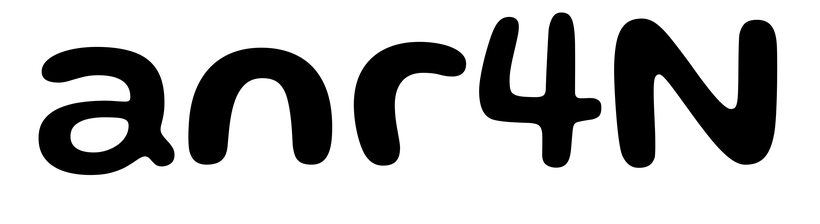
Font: Gluten_Medium